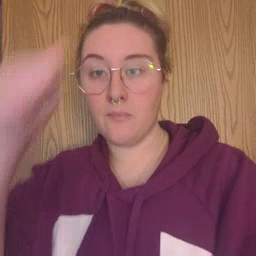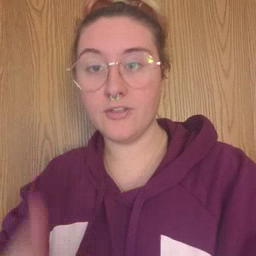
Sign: brother